Question: I would like to retrieve several items in one cell of a table in my view. I have several models, Product, Pack(as category), Order and OrderDetail. I think to achieve what I want, I should create a view model with data from my Models, but I don't really know how to do this and wich data i should bind.
This my view
'''
@foreach (var item in Model)
{
<tr>
<td>
@Html.DisplayFor(modelItem => item.OrderId)
</td>
<td>
@Html.DisplayFor(modelItem => item.Username)
</td>
<td>
@Html.DisplayFor(modelItem => item.ClientID)
</td>
<td>
@Html.DisplayFor(modelItem => item.SiteNumber)
</td>
<td>
@if (item.Pack == null)
{
<ul>
@foreach (var tmp in item.????) //PRODUCT
{
<li>Html.DisplayFor(modelItem => tmp.Name) </li>
}
</ul>
}
else
{
<ul>
@foreach (var tmp in item.????) //PACK
{
<li>Html.DisplayFor(modelItem => tmp.Name) </li>
}
</ul>
}
</td>
<td>
@{
if (item.Pack == null)
{
<ul>
@foreach (var tmp in item.????) // PRODUCT
{
<li>Html.DisplayFor(modelItem => tmp.UnitPrice)
</li>
}
</ul>
}
else
{
<ul>
@foreach (var tmp in item.????) //PACK
{
<li>
@Html.DisplayFor(modelItem => tmp.UnitPricePack)
</li>
}
</ul>
}
}
</td>
<td>
@Html.DisplayFor(modelItem => item.Quantity)
</td>
<td>
@Html.DisplayFor(modelItem => item.Total)
</td>
<td>
@Html.DisplayFor(modelItem => item.OrderDate)
</td>
</tr>
'''
I would like my table looks like that at the end :

My question again, How can I create a ViewModel to retrieves data in my view and for it match with my @foreach condition inside ma table... I don't know if I am clear enough... This post follow <URL> . Actually, what i've done returns me error on error, I don't really know how to set up my viewmodel, which data I need to bind and how. Thanks for your help, your advices, I take all
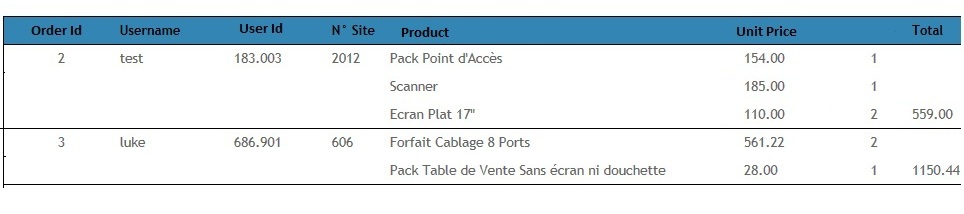
Answer: You don't necessarily need a new ViewModel, Order has all you need. Your model will be a list of orders.
'''
@foreach (var item in Model)
{
<tr>
<td>
@Html.DisplayFor(modelItem => item.OrderId)
</td>
<td>
@Html.DisplayFor(modelItem => item.Username)
</td>
<td>
@Html.DisplayFor(modelItem => item.ClientID)
</td>
<td>
@Html.DisplayFor(modelItem => item.SiteNumber)
</td>
<td>
<ul>
@foreach (var o in item.OrderDetails)
{
if (o.Pack == null)
{
<li>@Html.DisplayFor(modelItem => o.Product.Name) </li> //PRODUCT
}
else
{
<li>@Html.DisplayFor(modelItem => o.Pack.Name) </li> // PACK
}
}
</ul>
</td>
<td>
<ul>
@foreach (var o in item.OrderDetails)
{
if (o.Pack == null)
{
<li>@Html.DisplayFor(modelItem => o.UnitPrice) </li> //PRODUCT
}
else
{
<li>@Html.DisplayFor(modelItem => o.UnitPricePack) </li> //PACK
}
}
</ul>
</td>
<td>
<ul>
@foreach (var o in item.OrderDetails)
{
<li>@Html.DisplayFor(modelItem => o.Quantity)</li>
}
</ul>
</td>
<td>
@Html.DisplayFor(modelItem => item.Total)
</td>
<td>
@Html.DisplayFor(modelItem => item.OrderDate)
</td>
</tr>
}
'''
You are still trying to pass collection of orderdetails instead of orders
instead of this:
'''
var user = from m in db.OrderDetails
select m;
'''
Have this ( assuming you have Orders table):
'''
public ActionResult Index(string searchSite, string searchString)
{
var user = from m in db.Orders
select m;
if (!String.IsNullOrEmpty(searchString))
{
user = user.Where(s => s.ClientID.Contains(searchString));
}
if (!String.IsNullOrEmpty(searchSite))
{
user = user.Where(c => c.SiteNumber.Contains(searchSite));
}
return View(user);
}
'''